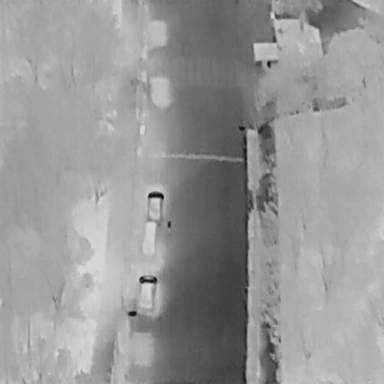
There are three Cars in the infrared image.